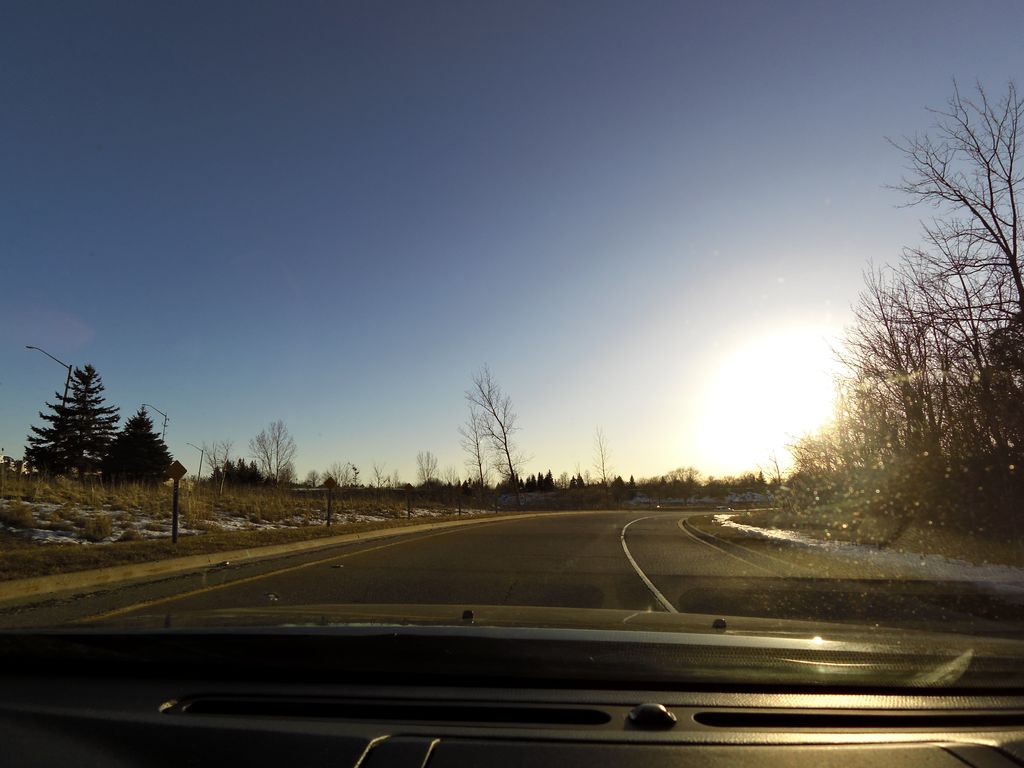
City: hamilton